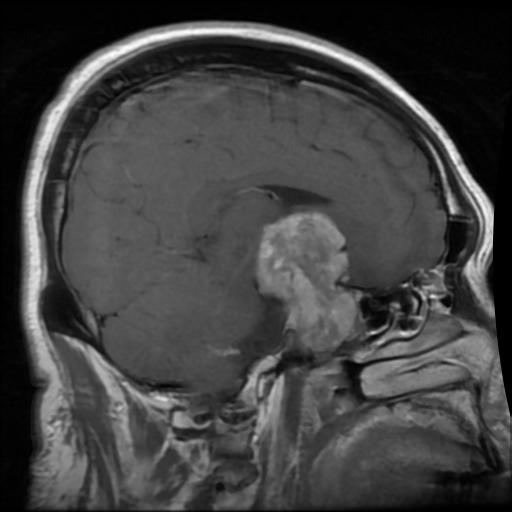
Label: pituitary